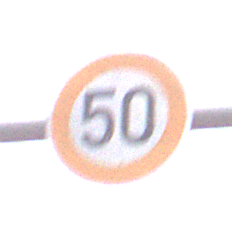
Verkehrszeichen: Geschwindigkeit50
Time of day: MorningAfternoon
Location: Outdoor (Urban)
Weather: Overcast
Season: NotSpecified
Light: Natural